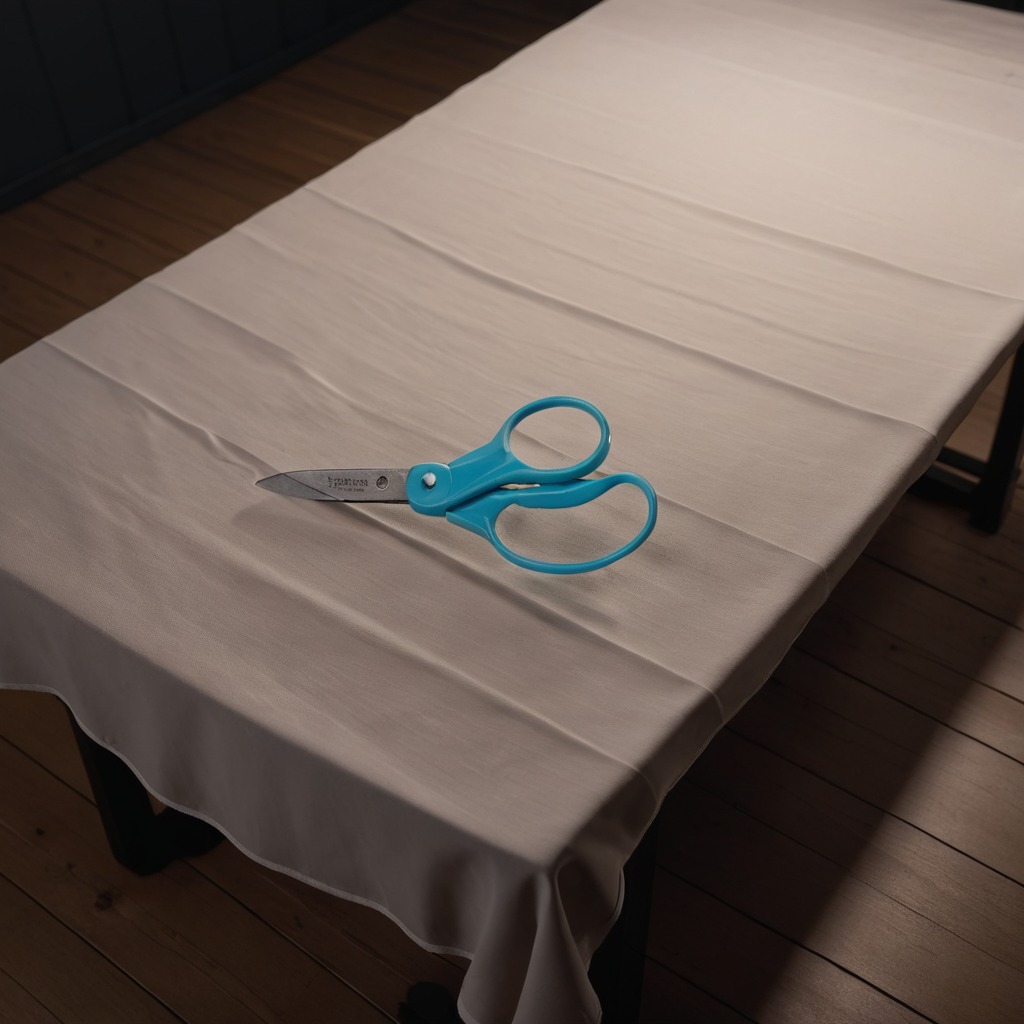
A scissor lies on a wooden table in a workshop at night.